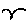
Label: bird